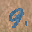
Label: 9